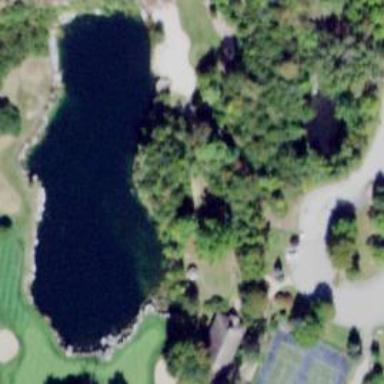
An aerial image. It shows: Golf rough area.